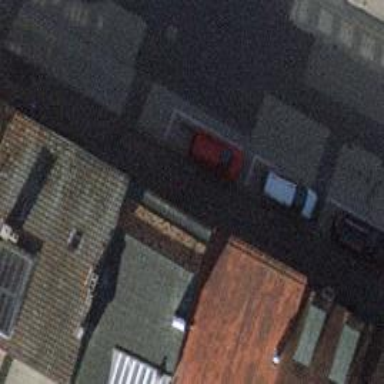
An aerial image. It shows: Convenience shop.